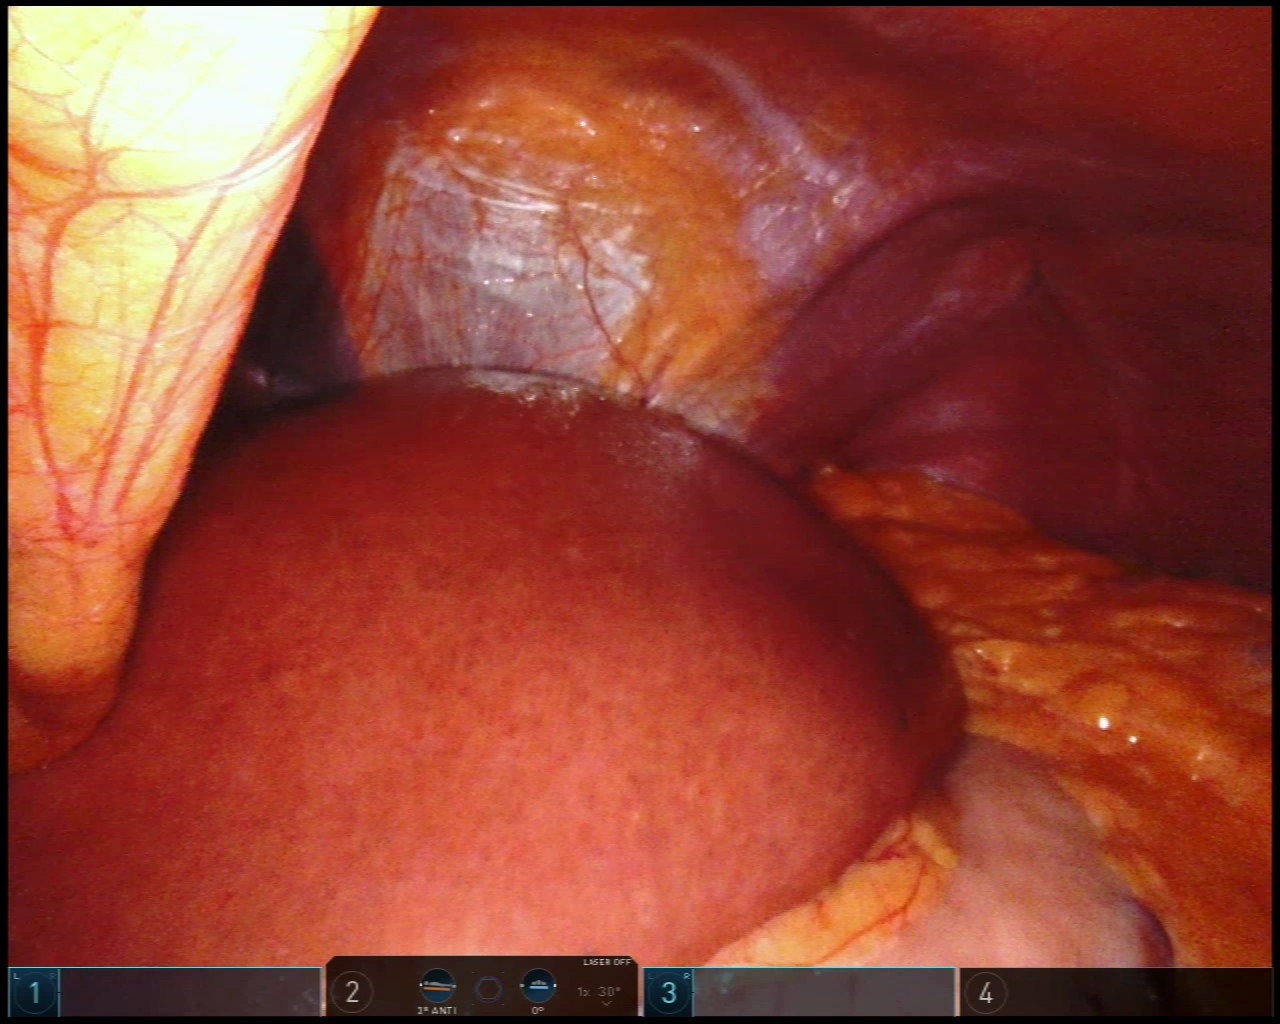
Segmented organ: liver
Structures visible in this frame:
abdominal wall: yes
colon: no
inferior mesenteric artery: no
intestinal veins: no
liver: yes
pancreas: no
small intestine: no
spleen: no
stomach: yes
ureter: no
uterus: no
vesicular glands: no